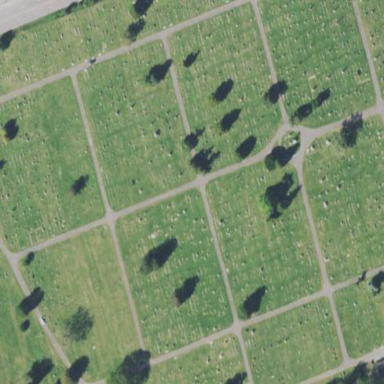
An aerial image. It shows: Cemetery.